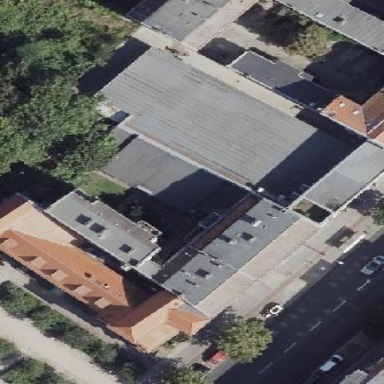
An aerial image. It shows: Apartments building with saltbox roof shape.